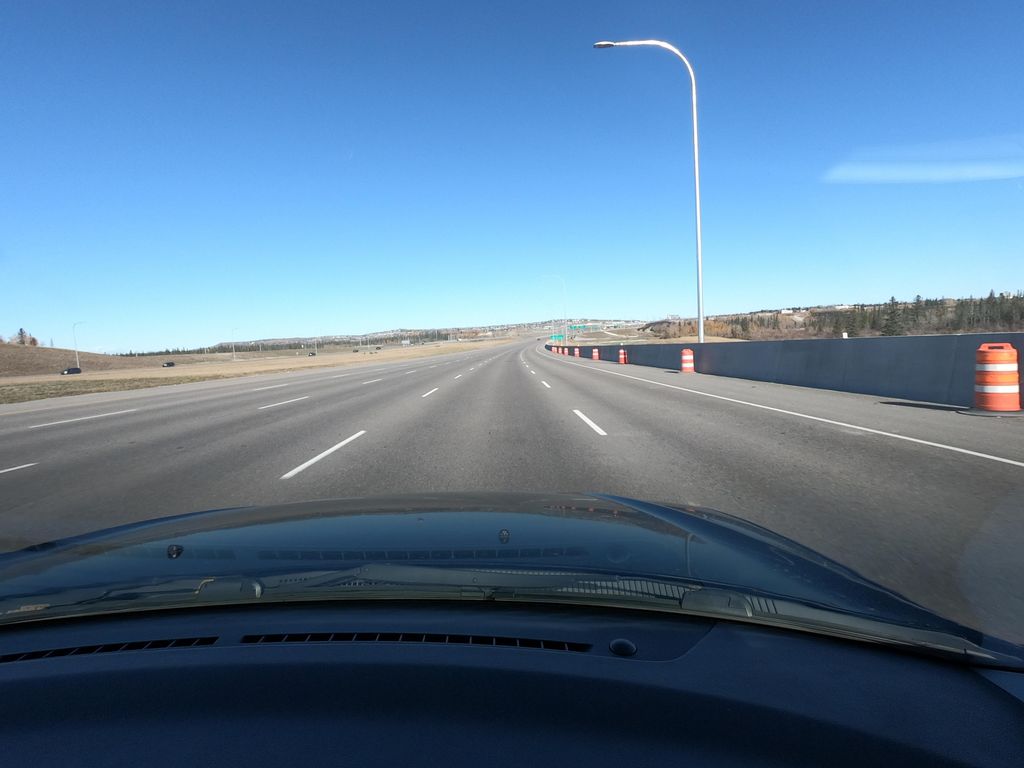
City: calgary